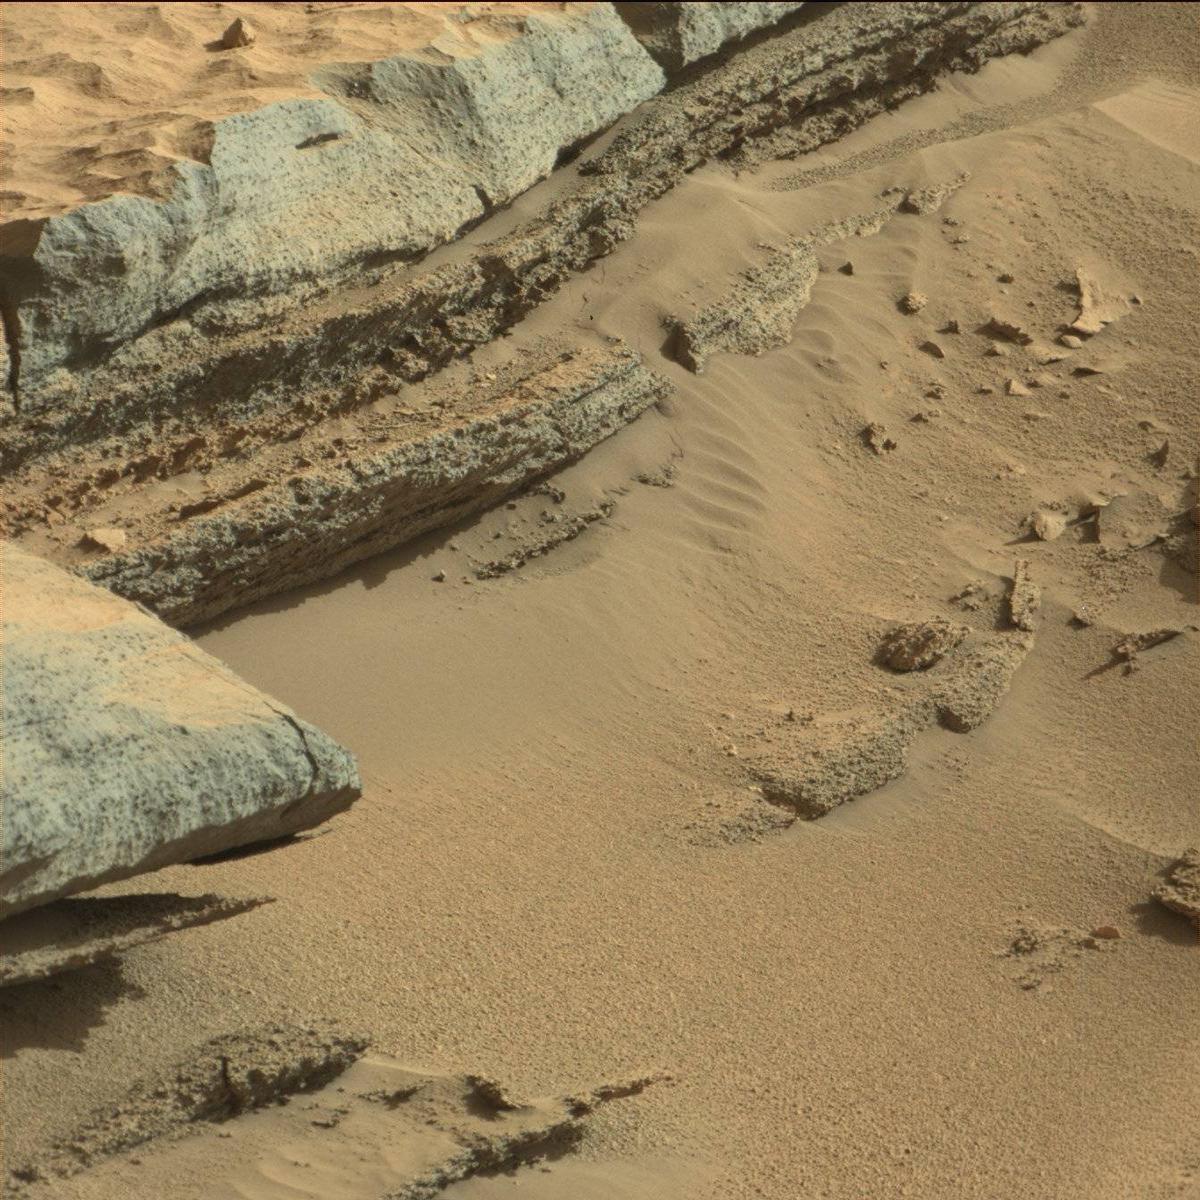
Terrain classes present: Bedrock, Rock, Sand / Soil